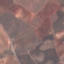
Land use / land cover class: PermanentCrop